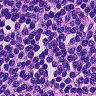
Metastatic tissue present: no